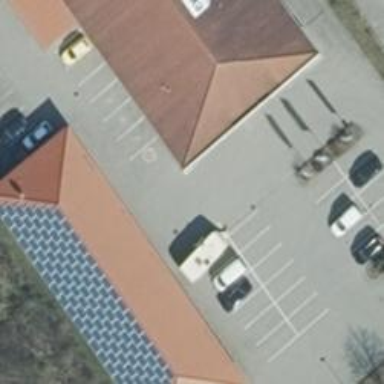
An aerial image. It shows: Parking area with surface.